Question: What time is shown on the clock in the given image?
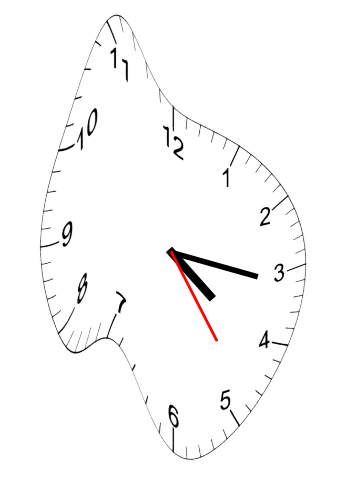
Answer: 04:16:24